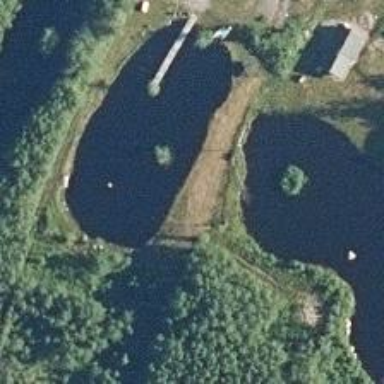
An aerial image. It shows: Serene pond surrounded by nature.